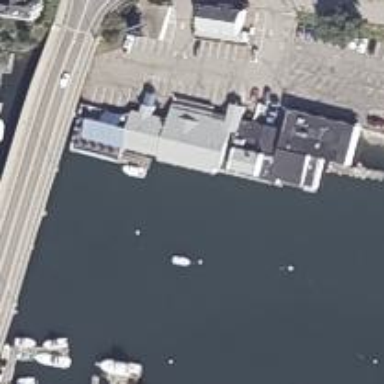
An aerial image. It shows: Man-made pier.